Question: Does anyone know if there is already a widget/class to handle expanding/contracting a frame based on a toggled button (checkbutton) in tkinter/ttk?
This question stems from my attempt to clean up a cluttered gui that has lots of options categorized by specific actions. I would like something along the lines of:

However instead of just text, allow for buttons, entries, any of tkinter's widgets. If this doesn't already exist, would it be possible/useful to create a class that inherits the tkinter Frame:
'''
import tkinter as tk
import ttk
class toggledFrame(tk.Frame):
def __init__(self):
self.show=tk.IntVar()
self.show.set(0)
self.toggleButton=tk.Checkbutton(self, command=self.toggle, variable=self.show)
self.toggleButton.pack()
self.subFrame=tk.Frame(self)
def toggle(self):
if bool(self.show.get()):
self.subFrame.pack()
else:
self.subFrame.forget()
'''
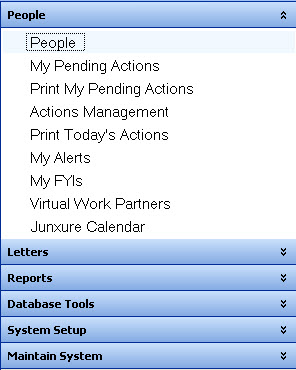
Answer: I am actually surprised at how close I was to getting functioning code. I decided to work on it some more and have develop a simple little class to perform exactly what I wanted (comments and suggestions on the code are welcome):
'''
import tkinter as tk
from tkinter import ttk
class ToggledFrame(tk.Frame):
def __init__(self, parent, text="", *args, **options):
tk.Frame.__init__(self, parent, *args, **options)
self.show = tk.IntVar()
self.show.set(0)
self.title_frame = ttk.Frame(self)
self.title_frame.pack(fill="x", expand=1)
ttk.Label(self.title_frame, text=text).pack(side="left", fill="x", expand=1)
self.toggle_button = ttk.Checkbutton(self.title_frame, width=2, text='+', command=self.toggle,
variable=self.show, style='Toolbutton')
self.toggle_button.pack(side="left")
self.sub_frame = tk.Frame(self, relief="sunken", borderwidth=1)
def toggle(self):
if bool(self.show.get()):
self.sub_frame.pack(fill="x", expand=1)
self.toggle_button.configure(text='-')
else:
self.sub_frame.forget()
self.toggle_button.configure(text='+')
if __name__ == "__main__":
root = tk.Tk()
t = ToggledFrame(root, text='Rotate', relief="raised", borderwidth=1)
t.pack(fill="x", expand=1, pady=2, padx=2, anchor="n")
ttk.Label(t.sub_frame, text='Rotation [deg]:').pack(side="left", fill="x", expand=1)
ttk.Entry(t.sub_frame).pack(side="left")
t2 = ToggledFrame(root, text='Resize', relief="raised", borderwidth=1)
t2.pack(fill="x", expand=1, pady=2, padx=2, anchor="n")
for i in range(10):
ttk.Label(t2.sub_frame, text='Test' + str(i)).pack()
t3 = ToggledFrame(root, text='Fooo', relief="raised", borderwidth=1)
t3.pack(fill="x", expand=1, pady=2, padx=2, anchor="n")
for i in range(10):
ttk.Label(t3.sub_frame, text='Bar' + str(i)).pack()
root.mainloop()
'''
This code produces: